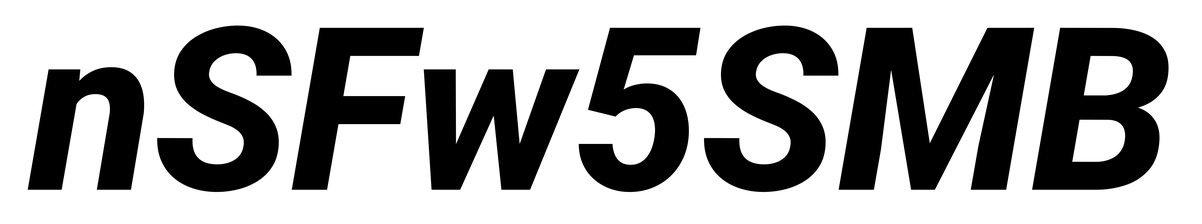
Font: Roboto-Italic_ExtraBold_Italic